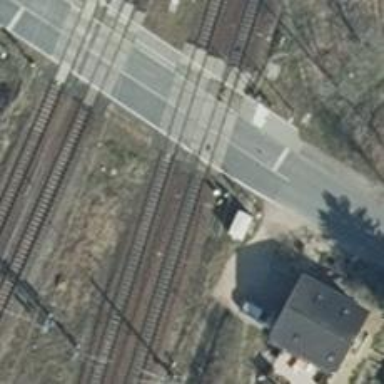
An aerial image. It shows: Railway signal.